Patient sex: M
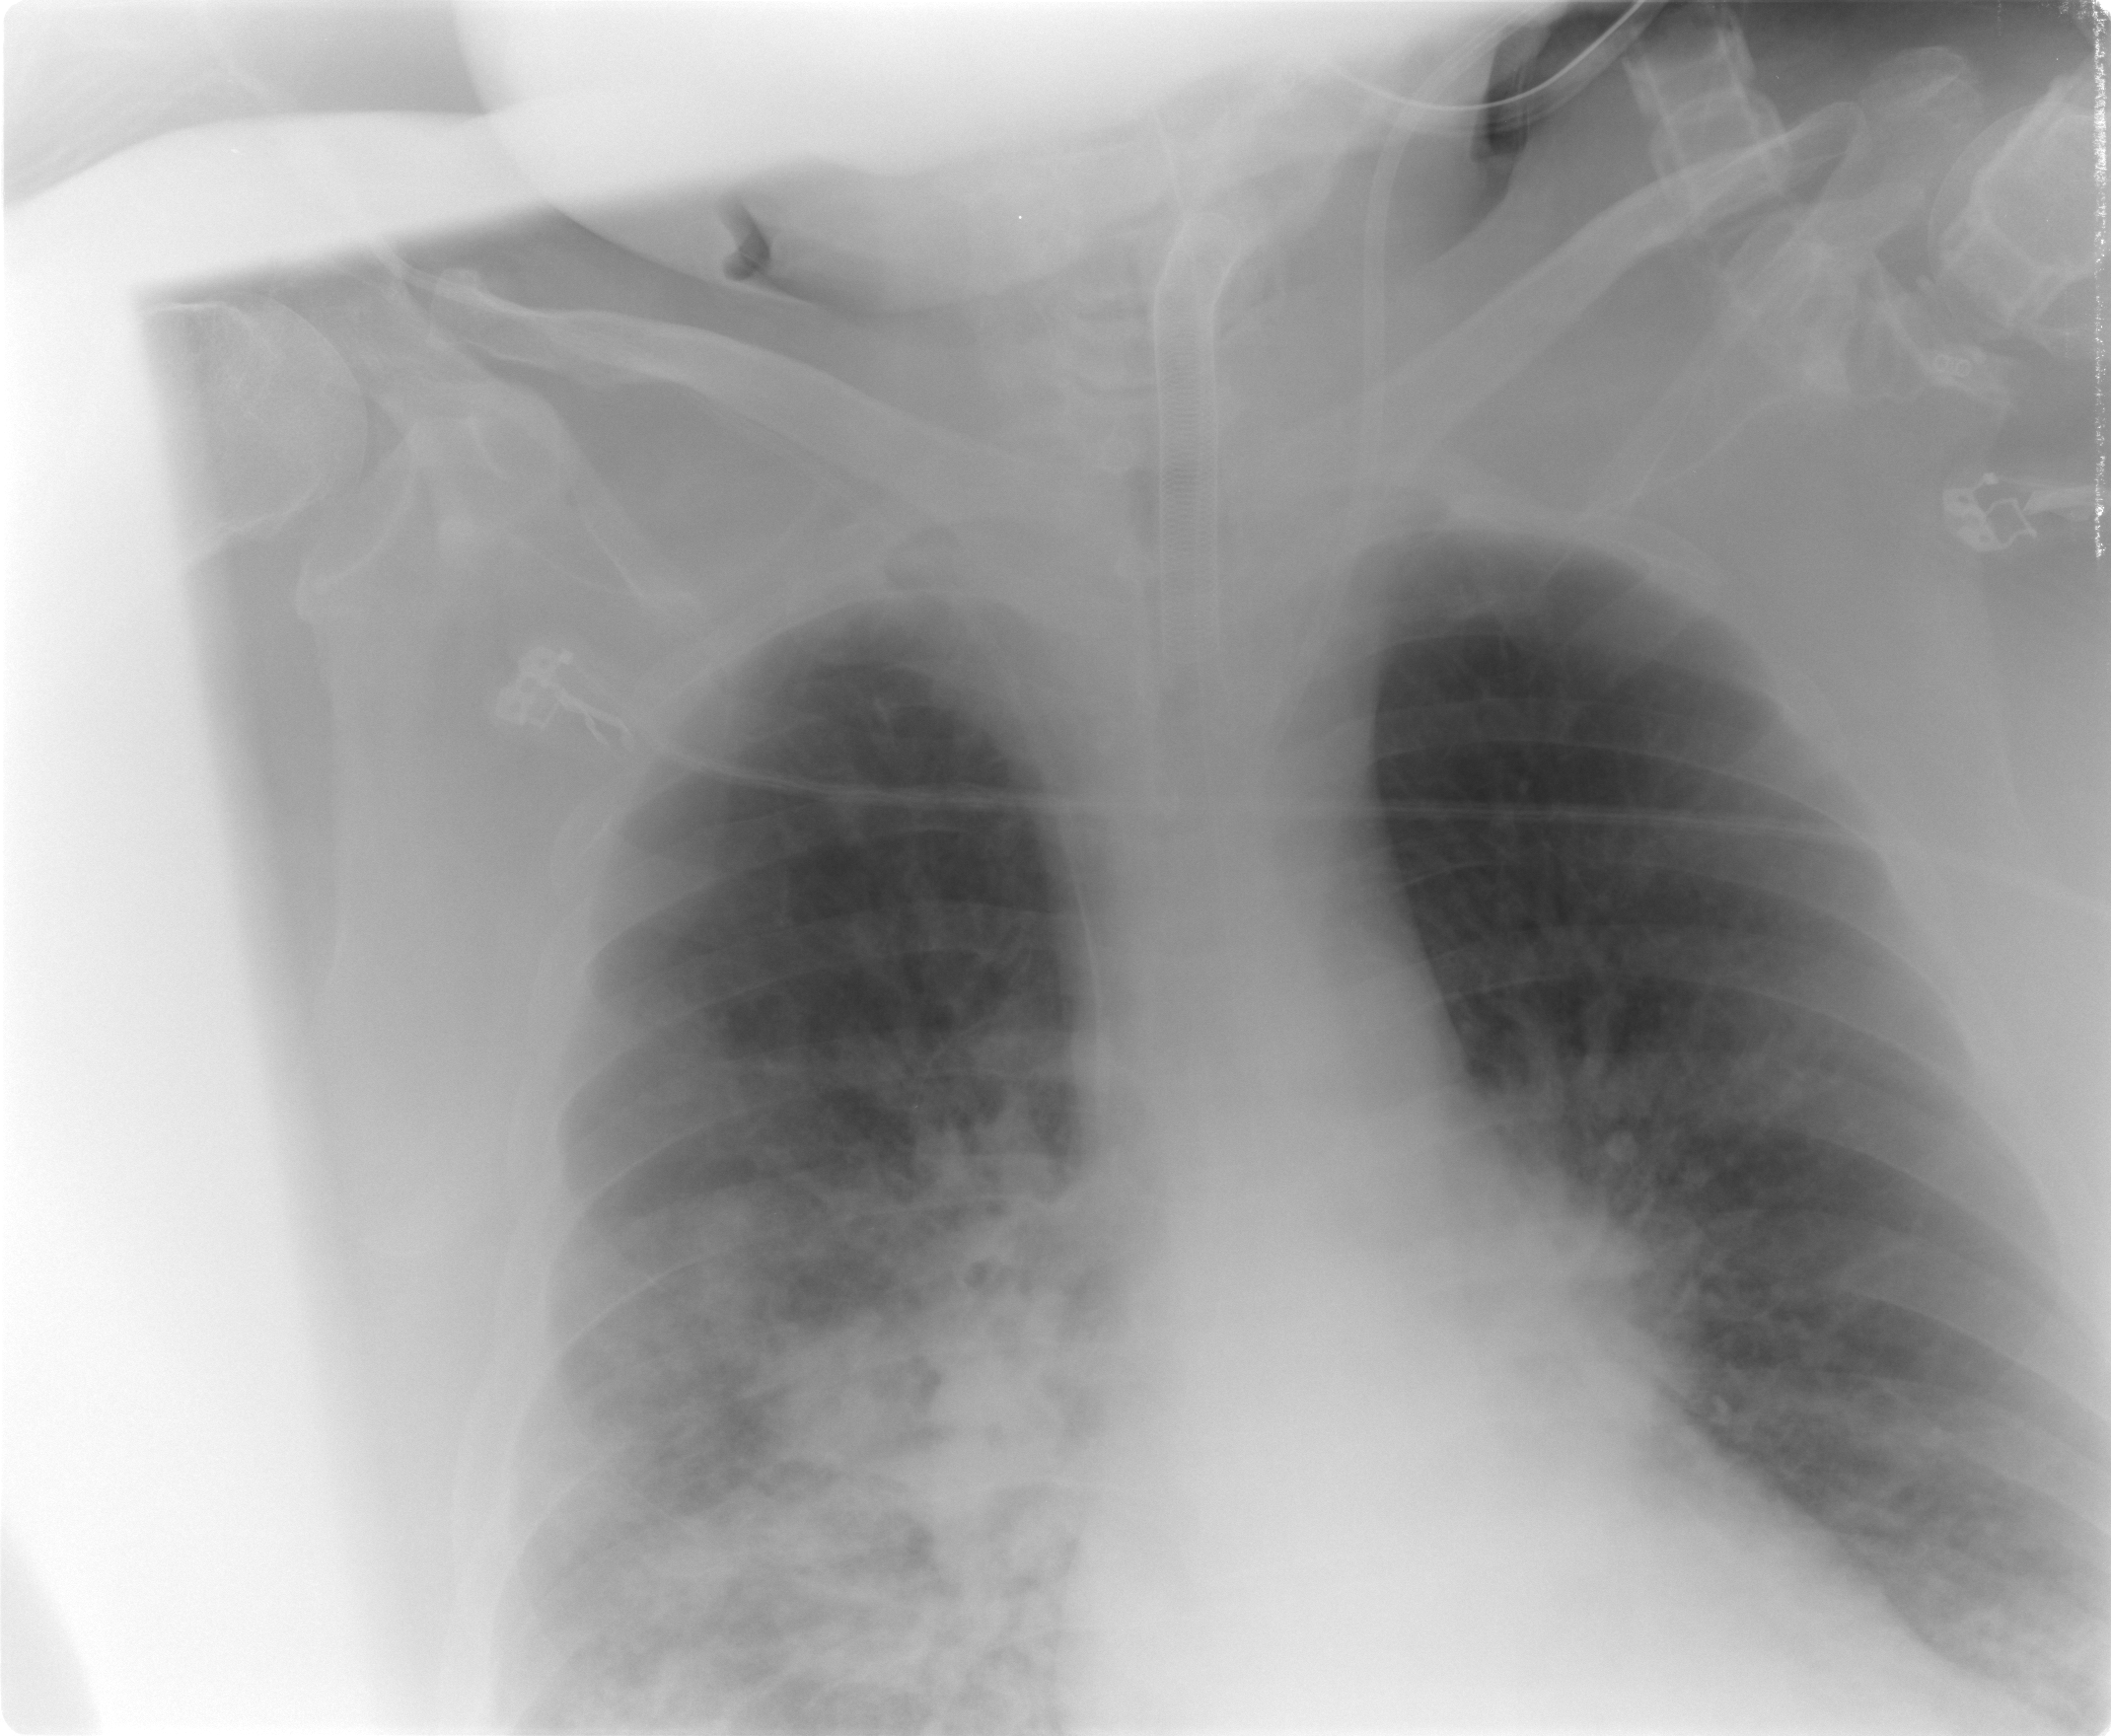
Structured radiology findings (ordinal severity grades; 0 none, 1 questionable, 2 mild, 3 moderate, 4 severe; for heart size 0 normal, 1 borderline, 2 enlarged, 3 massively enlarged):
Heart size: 1
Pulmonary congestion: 2
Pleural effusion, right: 2
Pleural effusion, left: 0
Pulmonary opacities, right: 3
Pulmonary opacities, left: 2
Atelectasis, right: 3
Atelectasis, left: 2